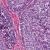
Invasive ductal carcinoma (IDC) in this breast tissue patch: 0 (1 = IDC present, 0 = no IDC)